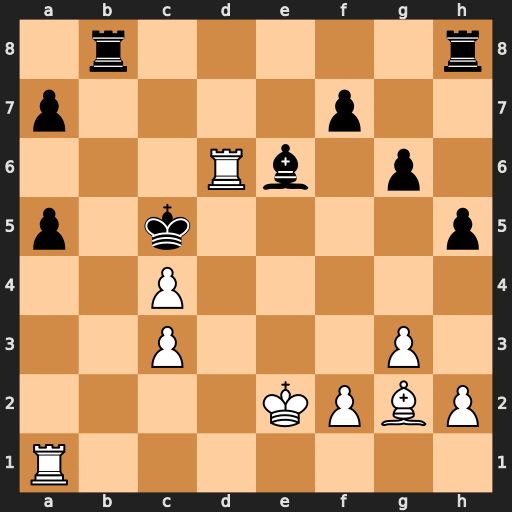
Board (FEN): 1r5r/p4p2/3Rb1p1/p1k4p/2P5/2P3P1/4KPBP/R7
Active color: w
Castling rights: -
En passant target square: -
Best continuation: Rc6#